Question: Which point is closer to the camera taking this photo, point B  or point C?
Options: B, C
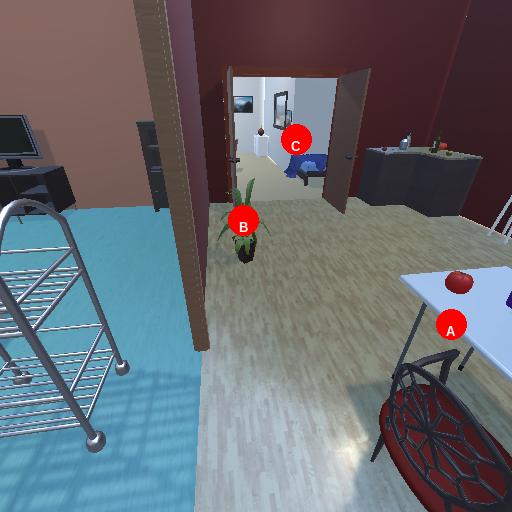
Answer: B